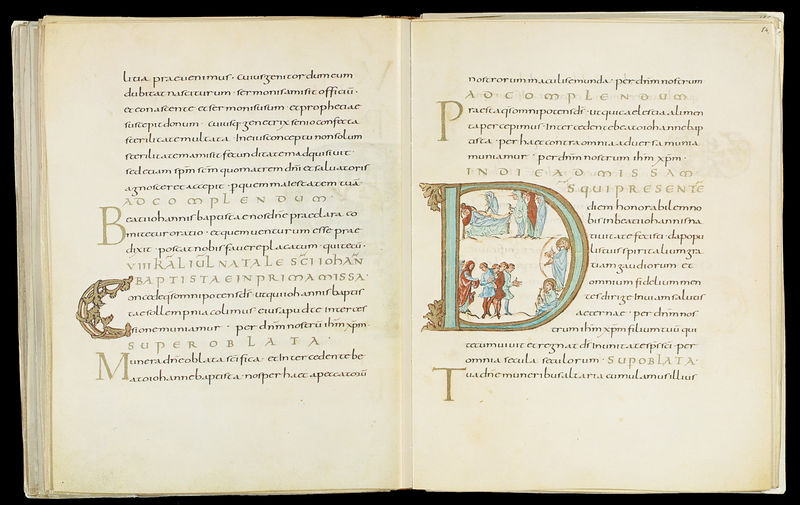
Titel: Drogo Sakramentar
Standort: Herstellungsort: Metz (EU - F)
Institution: Paris, Bibliothèque Nationale
Schlagwörter: blau, weiß, frauen, grün, menschen, männer, rot, bibel, tod, gewand, gold, blatt, engel, hellblau, schrift, liegen, figuren, bett, buch, münchen, kontur, druck, seite, text, buchstabe, buchstaben, initiale, beten, initalien, ranke, liege, heiligenschein, seiten, singen, sterben, mittelalter, harfe, maria, testament, gebetbuch, latein, lateinisch, initial, passion, doppelseite, evangeliar, codex, psalter, oblate, handschrfit, reichenau, staatsbibliothek, missale, messbuch, t, s, b, m, d, p, c, oblata, inital, codes